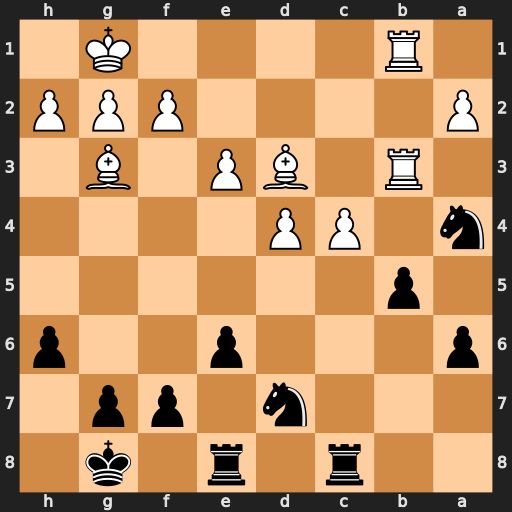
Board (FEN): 2r1r1k1/3n1pp1/p3p2p/1p6/n1PP4/1R1BP1B1/P4PPP/1R4K1
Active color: b
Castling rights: -
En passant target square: -
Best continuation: bxc4 Bxc4 Rxc4